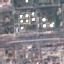
Land use / land cover class: Industrial